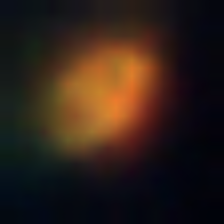
Taxon: NanoPlankton
Group: Other